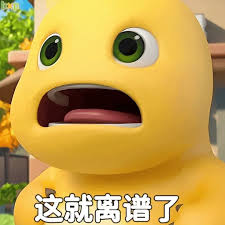
Label: nailong